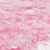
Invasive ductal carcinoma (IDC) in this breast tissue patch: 0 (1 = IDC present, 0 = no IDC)